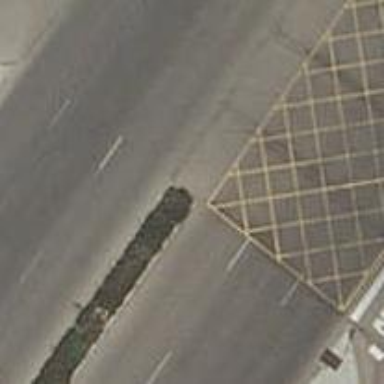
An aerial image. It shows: Hedge barrier.